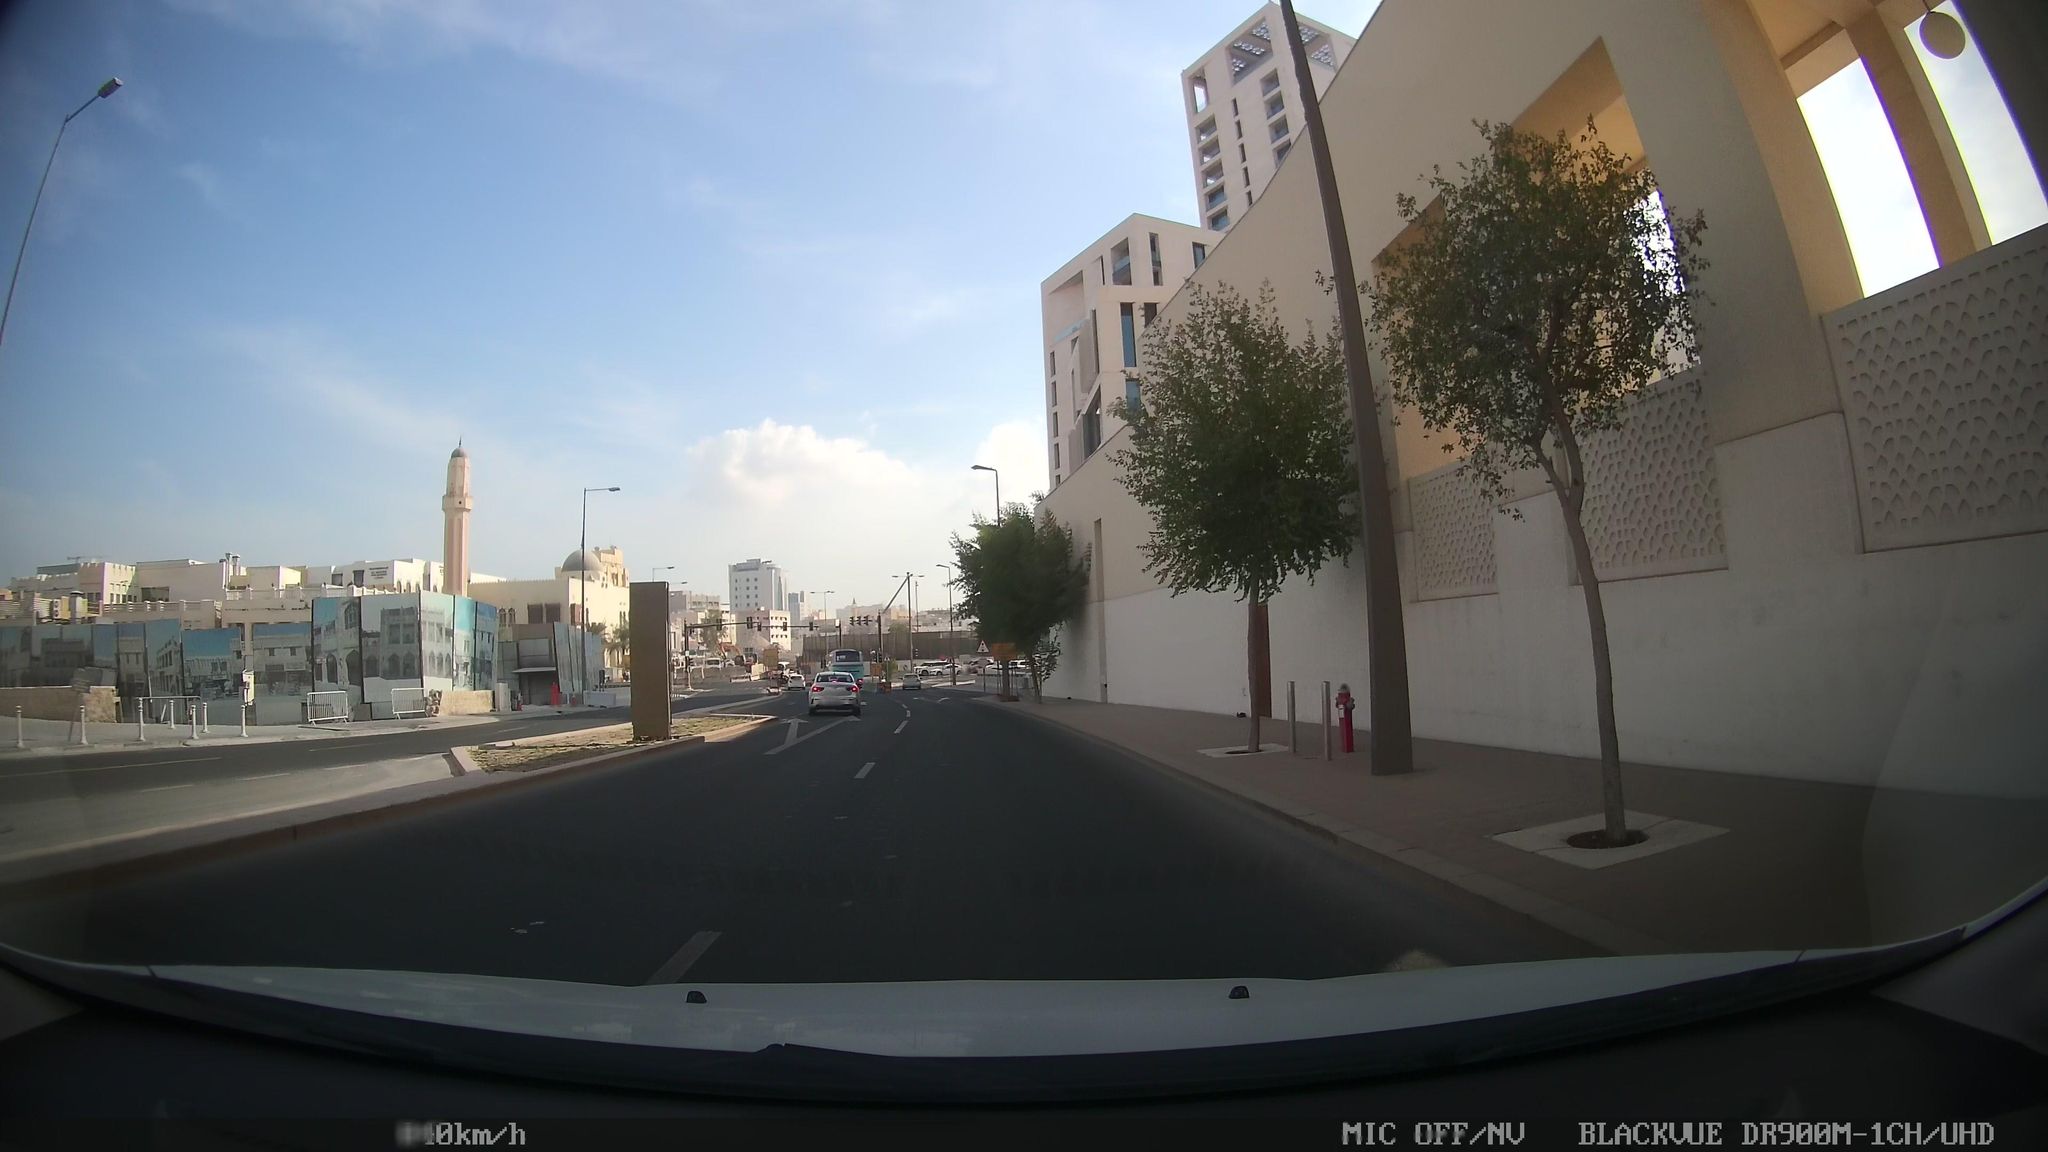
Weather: clear
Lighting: day
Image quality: good
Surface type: driving surface
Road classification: tertiary, tertiary_link
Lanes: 2, 1
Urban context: urban centre
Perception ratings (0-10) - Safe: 4.66, Lively: 7.3, Beautiful: 1.53, Boring: 3.02, Depressing: 5.66, Wealthy: 5.27